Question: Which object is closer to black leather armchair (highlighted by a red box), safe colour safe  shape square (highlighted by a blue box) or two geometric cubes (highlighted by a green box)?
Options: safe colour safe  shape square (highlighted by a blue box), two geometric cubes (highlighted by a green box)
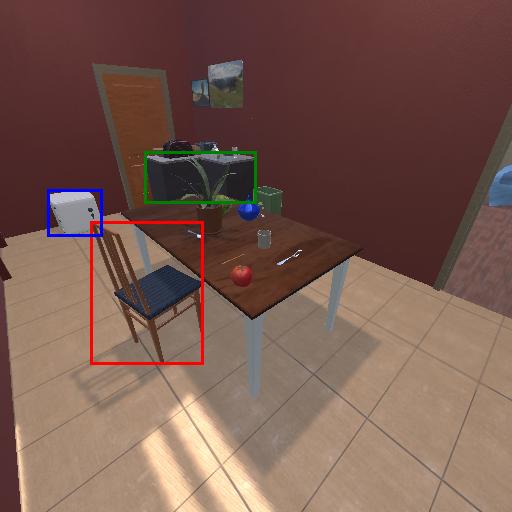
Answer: safe colour safe  shape square (highlighted by a blue box)